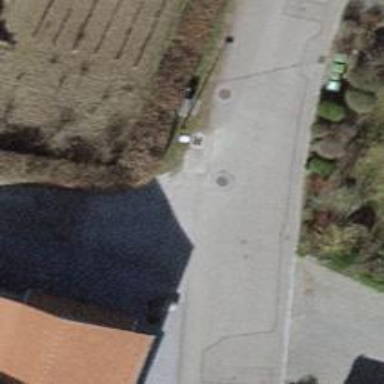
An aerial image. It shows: Smooth asphalt road in residential area.